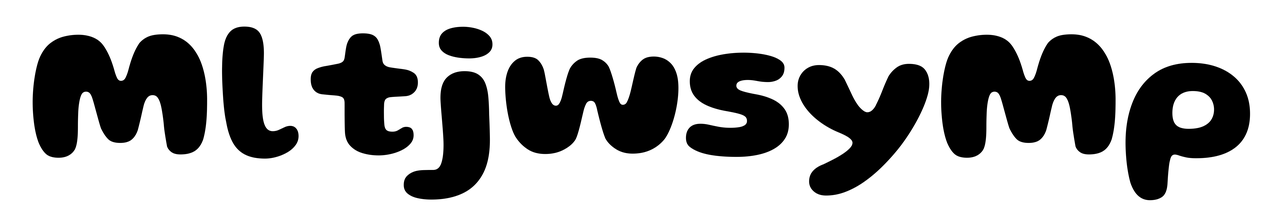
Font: Gluten_Bold